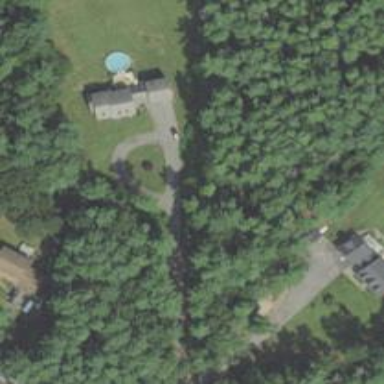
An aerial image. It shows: Driveway.